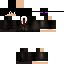
A male human skin with dark skin, wearing brown long hair dressed in a blue suit and black pants, featuring a closed mouth.